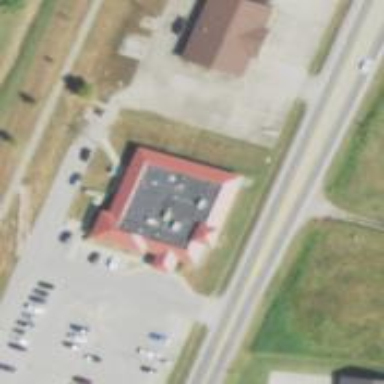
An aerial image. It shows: Healthcare clinic.